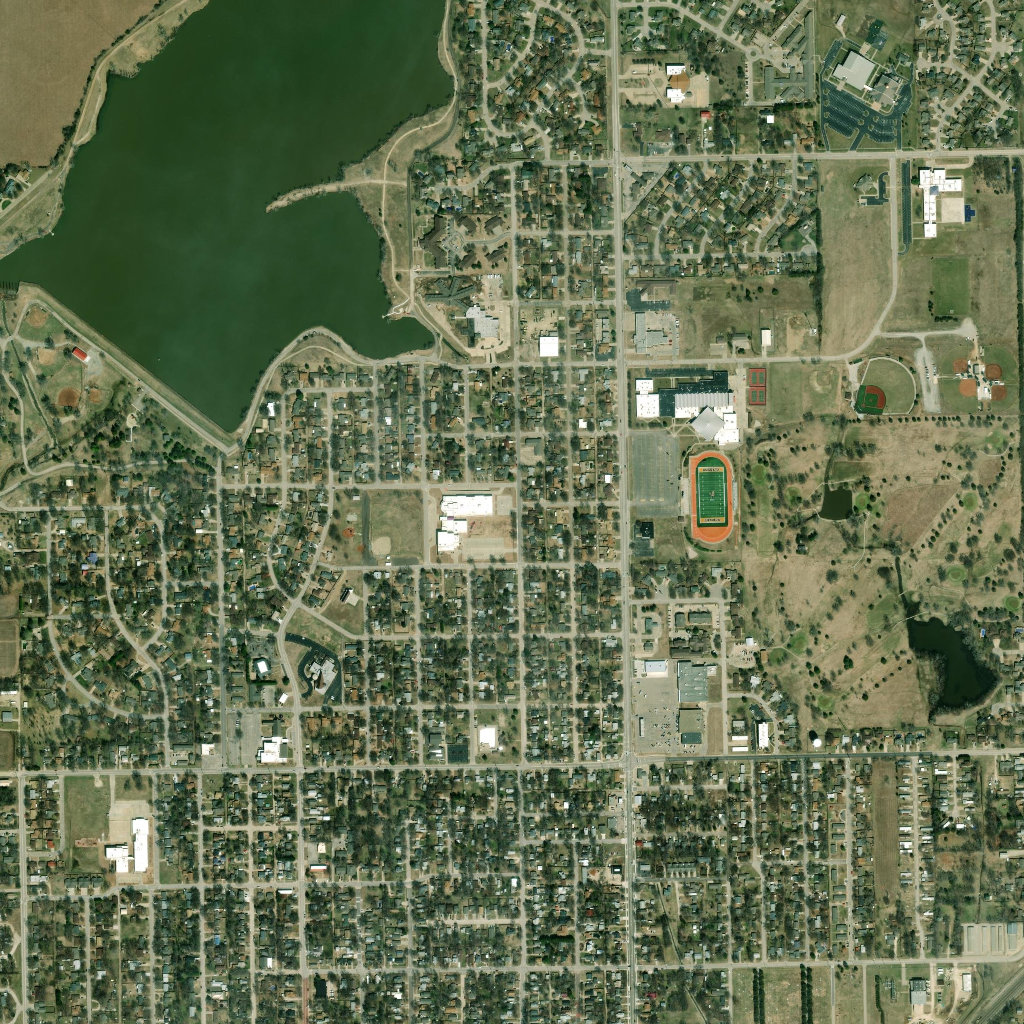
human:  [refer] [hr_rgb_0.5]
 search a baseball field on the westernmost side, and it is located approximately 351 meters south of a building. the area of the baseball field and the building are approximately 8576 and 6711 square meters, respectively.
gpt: <box>[[36, 49, 41, 54, 0]]</box>

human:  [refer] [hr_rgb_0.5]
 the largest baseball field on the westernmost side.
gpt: <box>[[36, 49, 41, 54, 0]]</box>